Question: This is the output I'm getting while compiling my class under Lubuntu 12.04 32bit + jdk1.6.0_33 + Intellij IDEA 11.1.2:
> Cannot find symbol method initCause(java.lang.ClassNotFoundException)
Language level of the project is '5 enum word'.

Can you please explain to me what's the problem here and how to fix it?
P.S. it's a SUN jdk
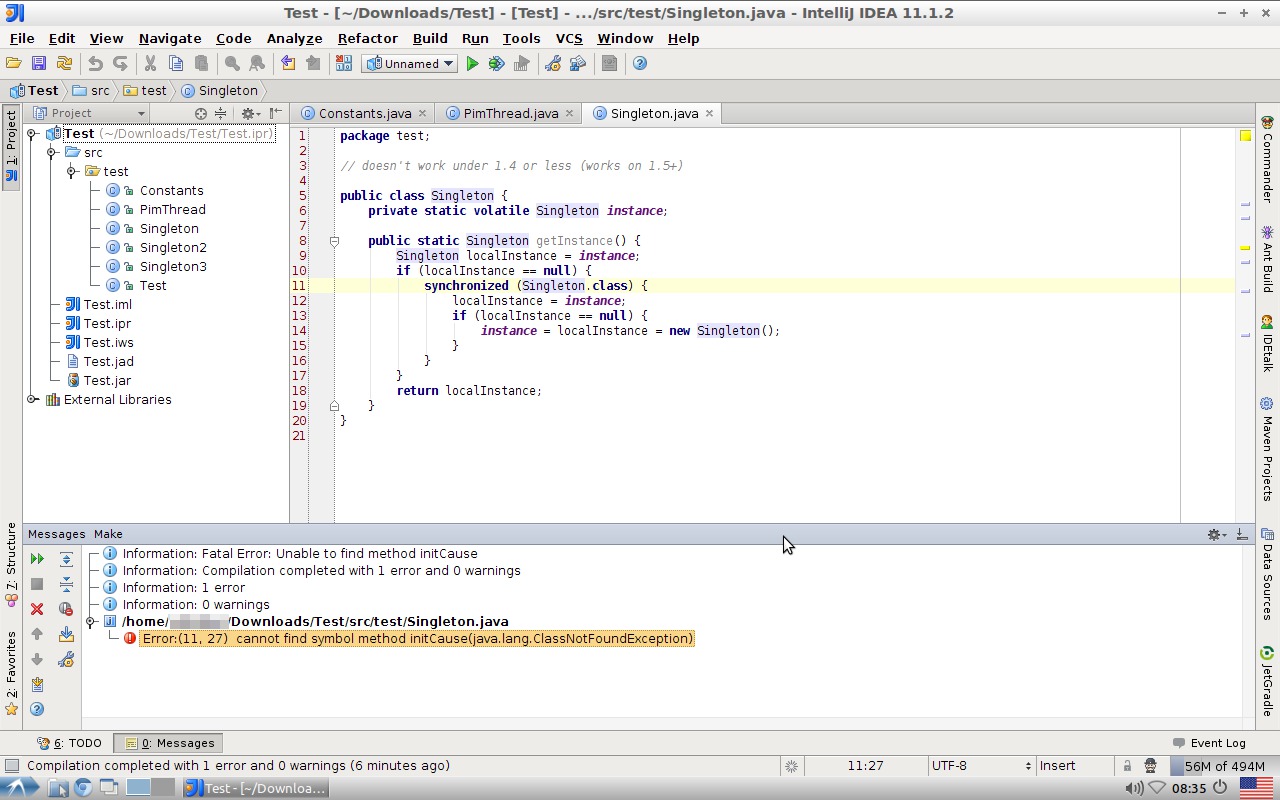
Answer: I must apologize - the problem is not specific to linux.
It is because of the difference between JavaSE and JavaME:
Both, SE and ME have class .
ME implementation does not have initCause() method - that was the actual reason why the code didn't compile.
It seems that I have copy/pasted this code from SE project to ME without checking.